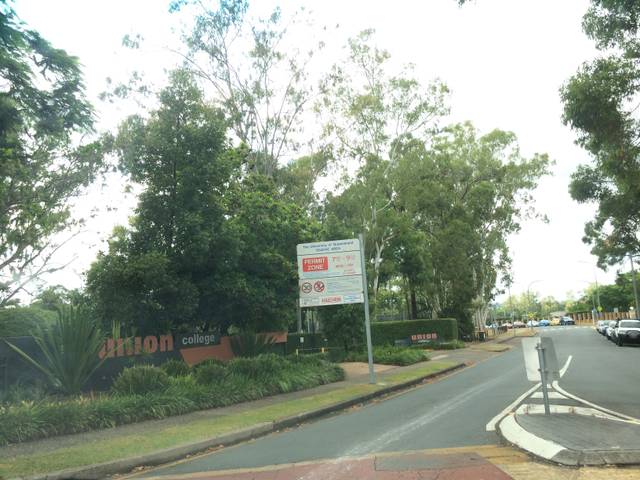
Region: Australia
Coordinates: -27.501, 153.01